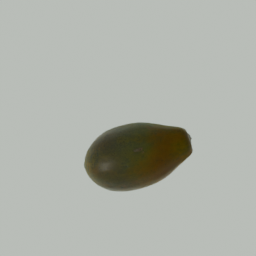
Label: nature